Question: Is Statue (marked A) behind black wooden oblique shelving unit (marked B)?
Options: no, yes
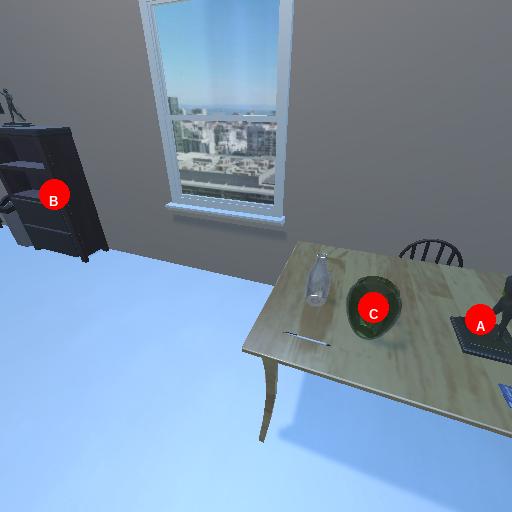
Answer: no